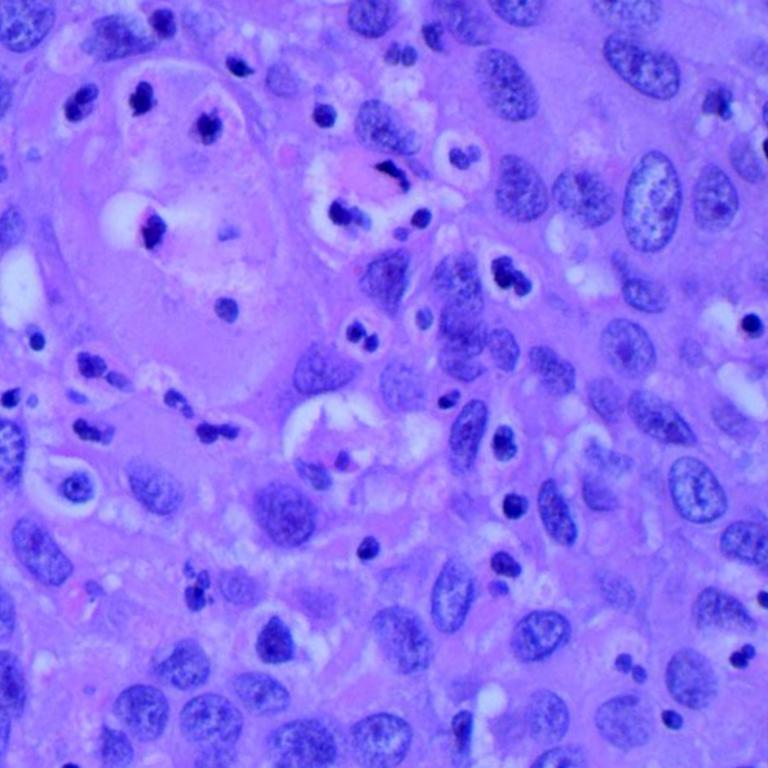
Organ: lung
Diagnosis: squamous carcinomas